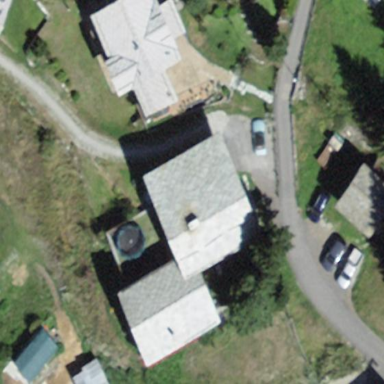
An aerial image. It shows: Detached building.